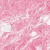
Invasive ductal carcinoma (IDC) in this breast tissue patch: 0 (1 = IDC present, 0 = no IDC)